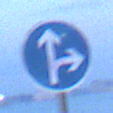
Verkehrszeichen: VorgeschriebeneFahrtrichtungGeradeausOderRechts
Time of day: Dawn
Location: Outdoor (Urban)
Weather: PartlyCloudy
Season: NotSpecified
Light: Natural